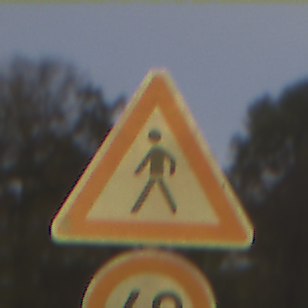
Verkehrszeichen: FussgaengerRechts
Zusatzzeichen unten: Geschwindigkeit60
Umgebung: Outdoor, Nature
Tageszeit: MorningAfternoon
Wetter: Overcast
Licht: Natural
Jahreszeit: Autumn
Kontrast: LowContrast